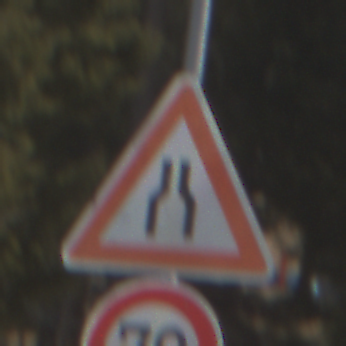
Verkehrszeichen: VerengteFahrbahn
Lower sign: Geschwindigkeit70
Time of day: Midday
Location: Outdoor (Nature)
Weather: PartlyCloudy
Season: NotSpecified
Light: Natural